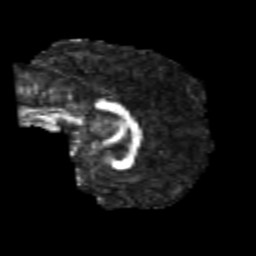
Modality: FA
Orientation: sagittal
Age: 24
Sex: male
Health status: healthy
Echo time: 0.074 s